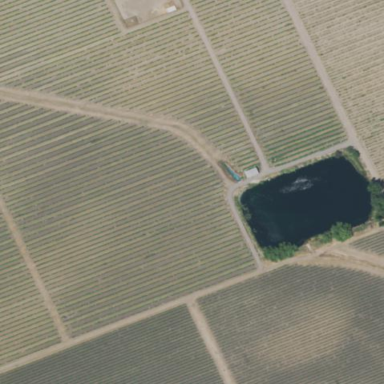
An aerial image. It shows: Vineyard with grape crops.